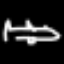
Label: airplane